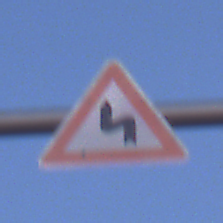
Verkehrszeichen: DoppelkurveZunaechstLinks
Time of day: SunriseSunset
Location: Outdoor (Nature)
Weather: Clear
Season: NotSpecified
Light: Natural